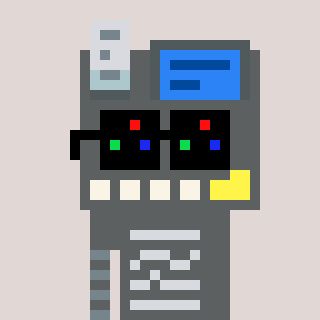
a pixel art character with square black sunglasses, a cash register-shaped head and a darkbrown-colored body on a warm background